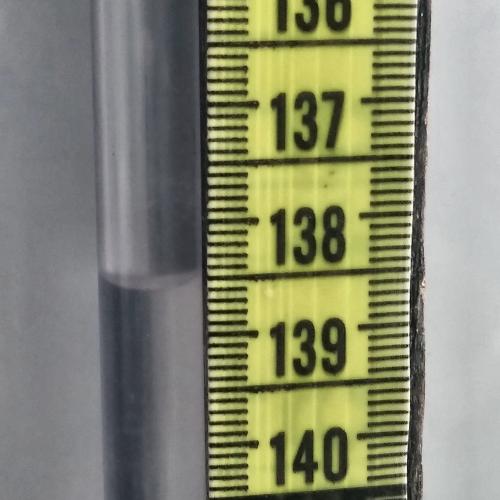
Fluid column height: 138.5 cm